Question: I'm trying to load a captcha image passing controller to view.The code of my controller
'''
$captcha_data['image'] = $this->captcha_security_model->get_captcha($width,$height,$characters);
// header('Content-Type: image/jpeg');
// imagejpeg($captcha_data['image']);
// imagedestroy($captcha_data['image']);
$this->load->view('captcha_view',$captcha_data);
'''
Uncommenting that three line showing the image in full page mode.The code of my view:
'''
<?php
echo $image;
?>
<img src="" />
<form action="" method="post">
<input type="text" name="word" />
<input type="submit" name="submit" value="submit" />
</form>
'''
Loading from view is somehow failed.This code gives me this:

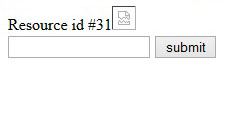
Answer: You don't need to pass image to the view. Just out put image in 'full page mode' and in a view file put something like '<img src='htttp://mysite.com/captchaimage/controller/'>'